Question: I'm using <URL>.
'''
PoleTekstowe = new javax.swing.JTextField();
Balonik = new BalloonTip(PoleTekstowe, "Nie dzielimy przez 0!");
Balonik.setVisible(false);
Balonik.setCloseButton(BalloonTip.getDefaultCloseButton(), false);
'''

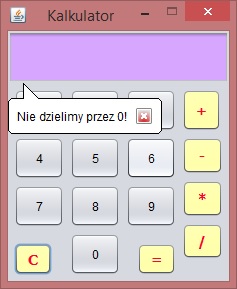
Answer: You could use something like...
'''
BalloonTip tip = new BalloonTip(
field,
new JLabel("Type Something"),
new RoundedBalloonStyle(5,5,Color.WHITE, Color.BLACK),
BalloonTip.Orientation.RIGHT_BELOW,
BalloonTip.AttachLocation.ALIGNED,
15,
15,
true);
'''
Which is demonstrated in the <URL> section of the manual...

I'd also grab a copy of the source code, as it makes it eaiser to see how they build the tooltips...